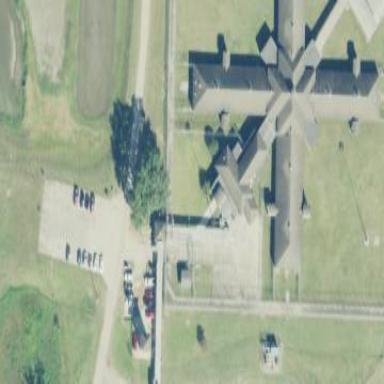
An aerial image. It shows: Prison building.